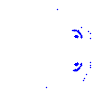
Particle: electron